Field crop: maize
Growth stage: 2
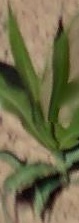
Species: maize